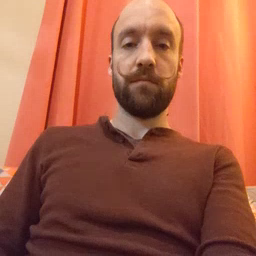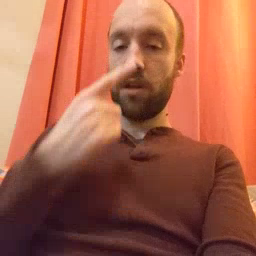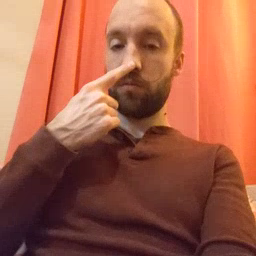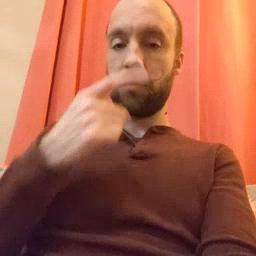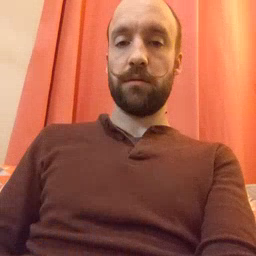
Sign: nose